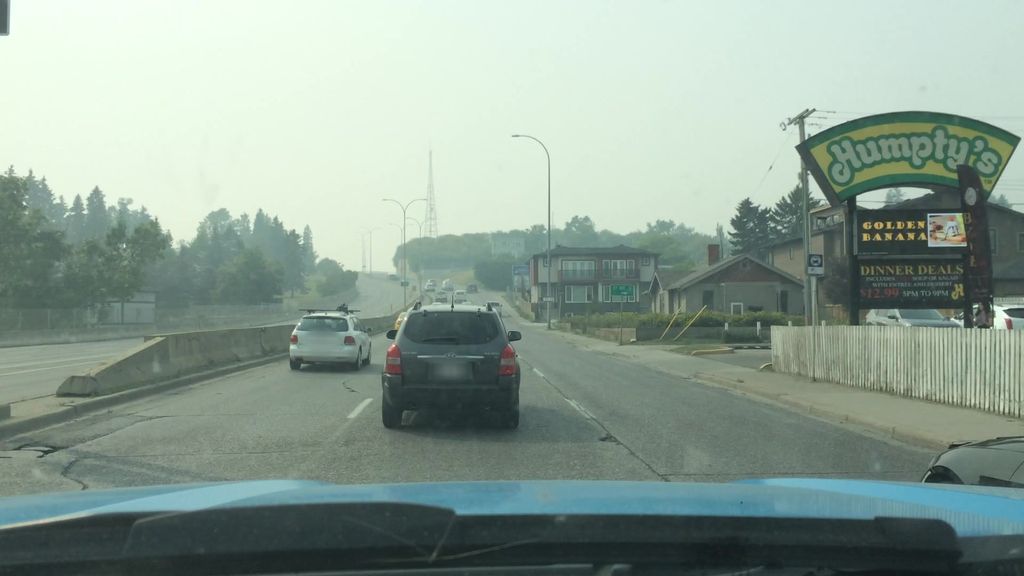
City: calgary